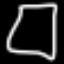
Label: square